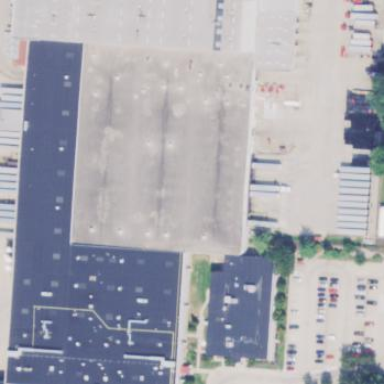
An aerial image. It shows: Industrial building.